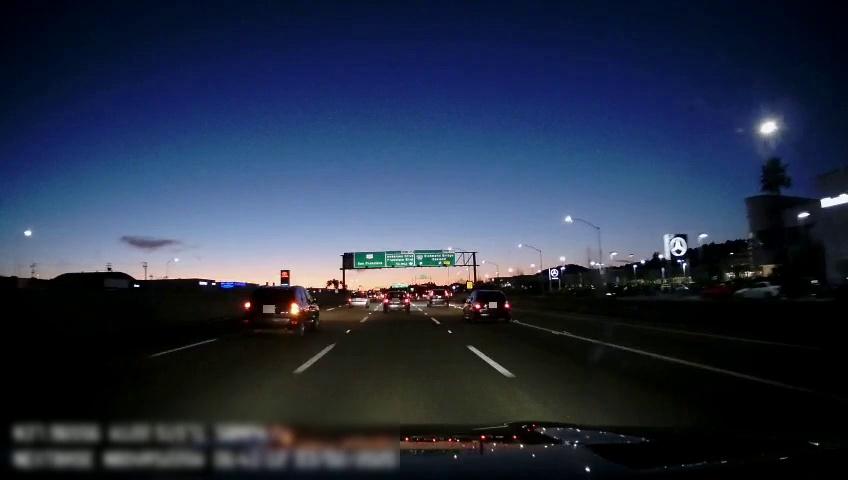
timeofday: Night
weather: Other
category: Drivable Space
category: Vehicles | Car
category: Vehicles | SUV
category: Vehicles | Car
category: Vehicles | Car
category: Vehicles | SUV
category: Vehicles | SUV
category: Vehicles | Car
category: Vehicles | Car
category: Lanes | Alternate Lane
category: Lanes | Alternate Lane
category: Lanes | Current Lane
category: Lanes | Current Lane
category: Lanes | Alternate Lane
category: Lanes | Alternate Lane
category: Traffic | Signs
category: Traffic | Signs
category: Traffic | Signs